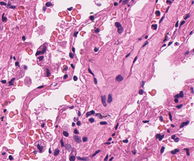
Tumor epithelial tissue: no
Tumor-associated stroma tissue: no
Normal tissue: yes